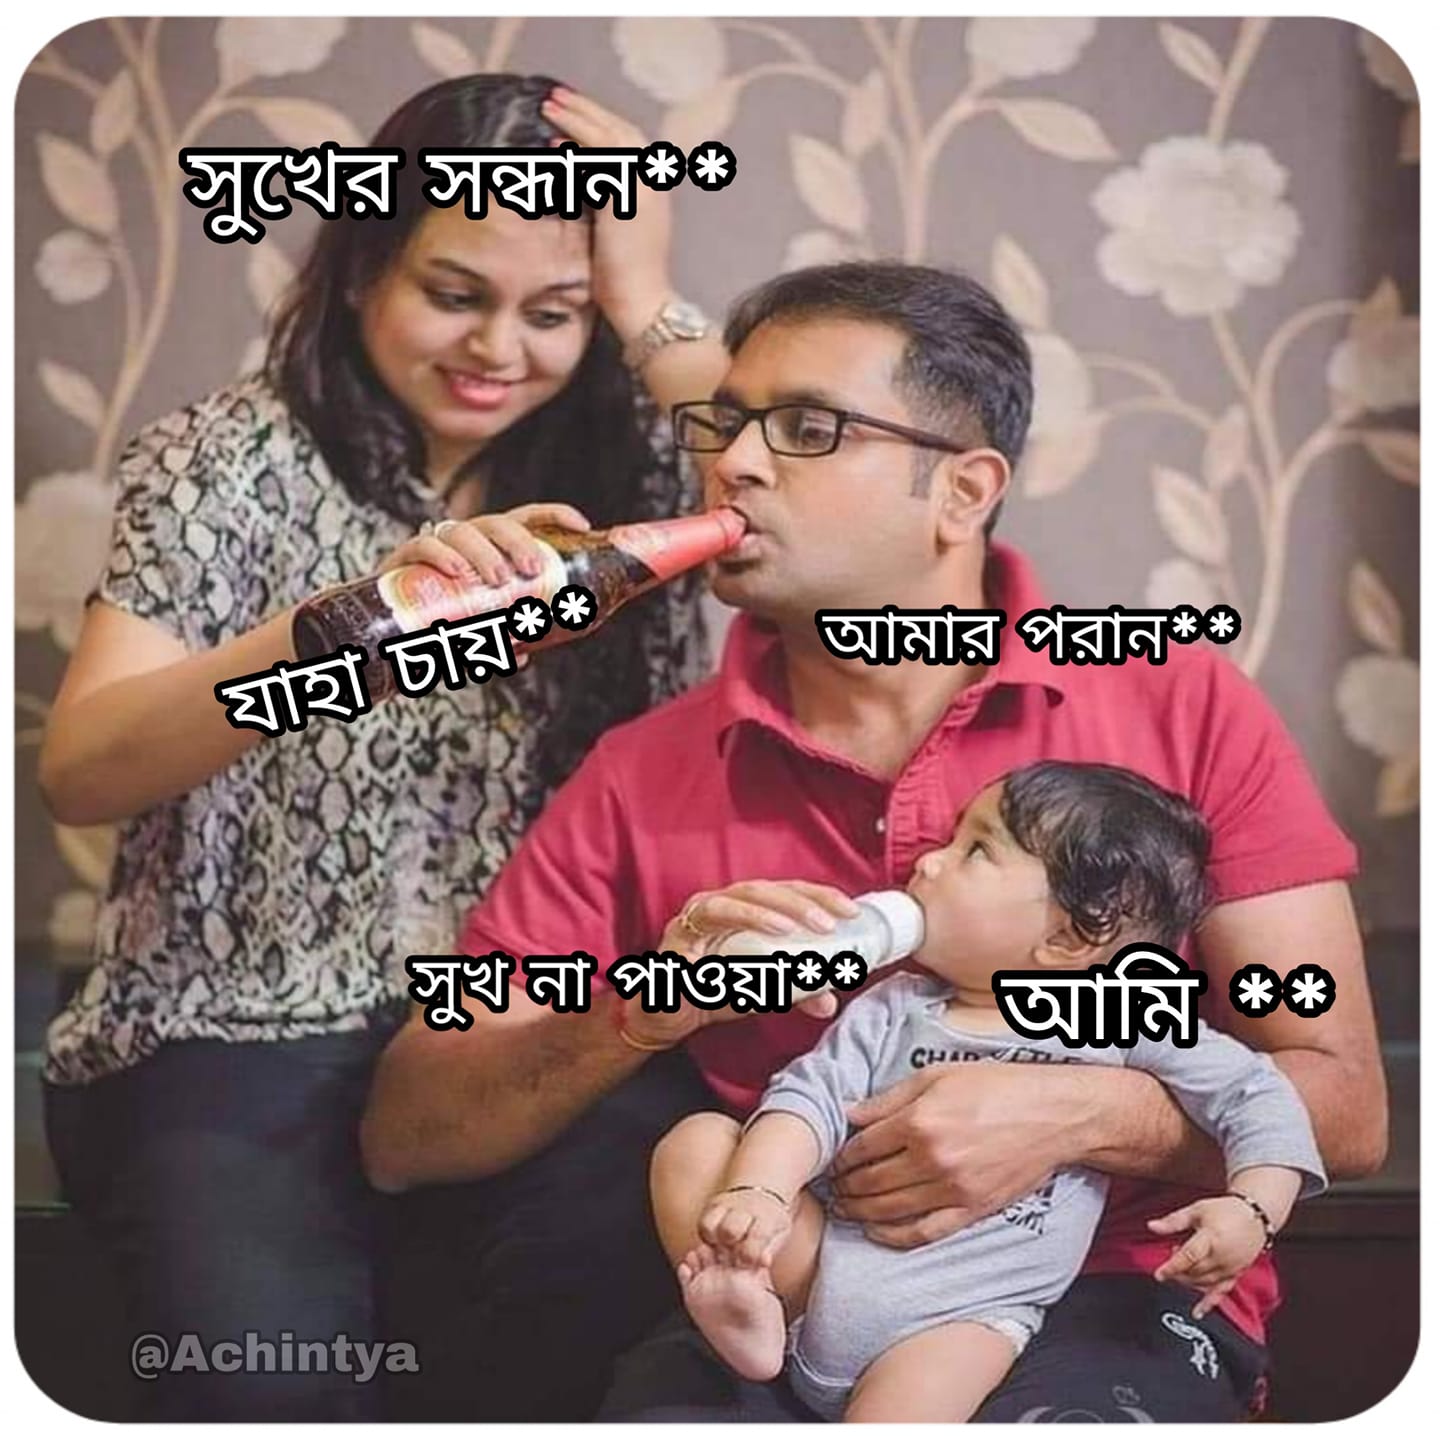
Caption: সুখের সন্ধান**   যাহা চায়**   আমার পরান**   সুখ না পাওয়া**    আমি **
Label: non-hate